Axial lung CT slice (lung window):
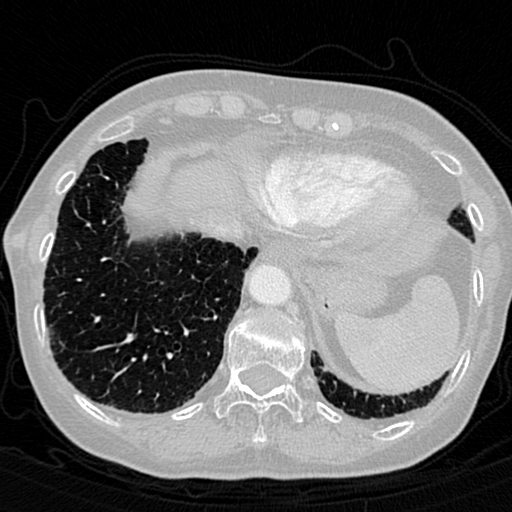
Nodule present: no